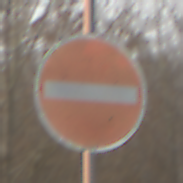
Verkehrszeichen: VerbotDerEinfahrt
Umgebung: Outdoor, Nature
Tageszeit: MorningAfternoon
Wetter: PartlyCloudy
Licht: Natural
Jahreszeit: Winter
Kontrast: MediumContrast